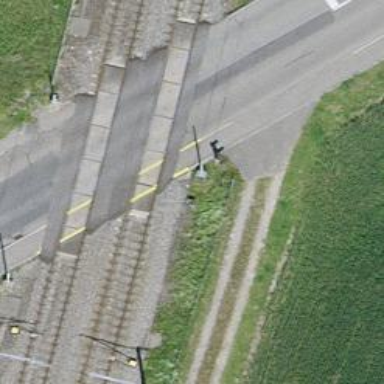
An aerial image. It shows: Railway level crossing.